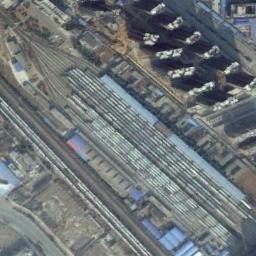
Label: railway_station